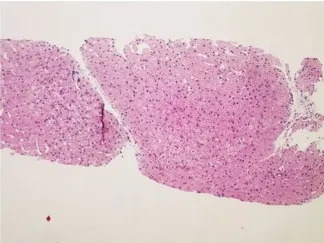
Histopathology images of liver stained by hematoxylin-eosin. Liver histology in the patient at age 2 years (A,B). It also shows hydropic degeneration, microvesicular fatty droplets (white arrows), bile duct proliferation (black arrows), and inflammatory cells infiltration (B, x200).
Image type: pathology (h&e)